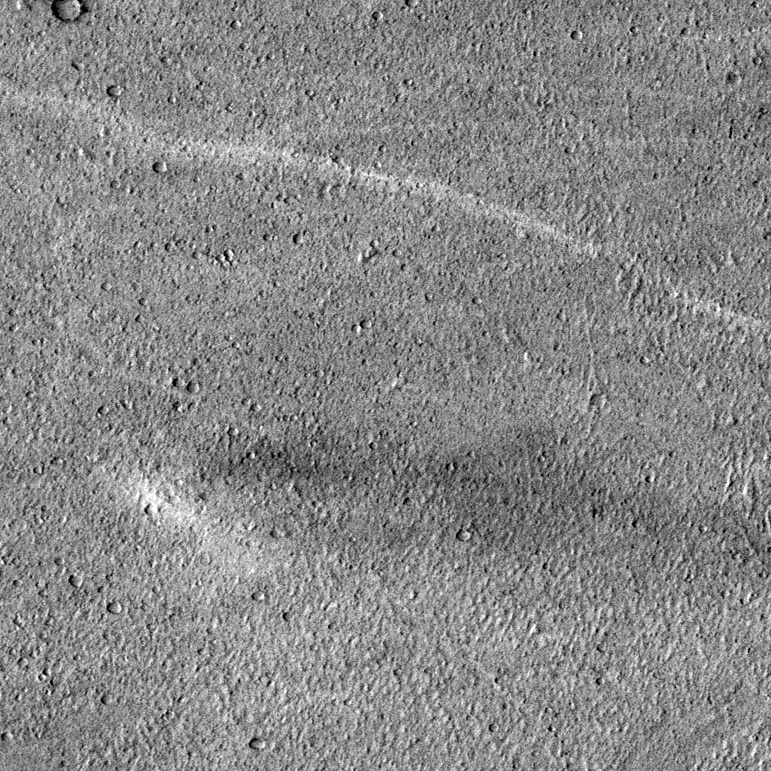
Label: dustdevil